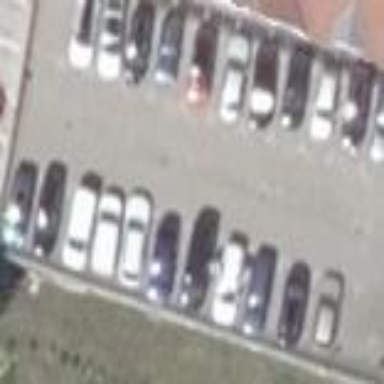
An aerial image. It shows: Street side parking area.